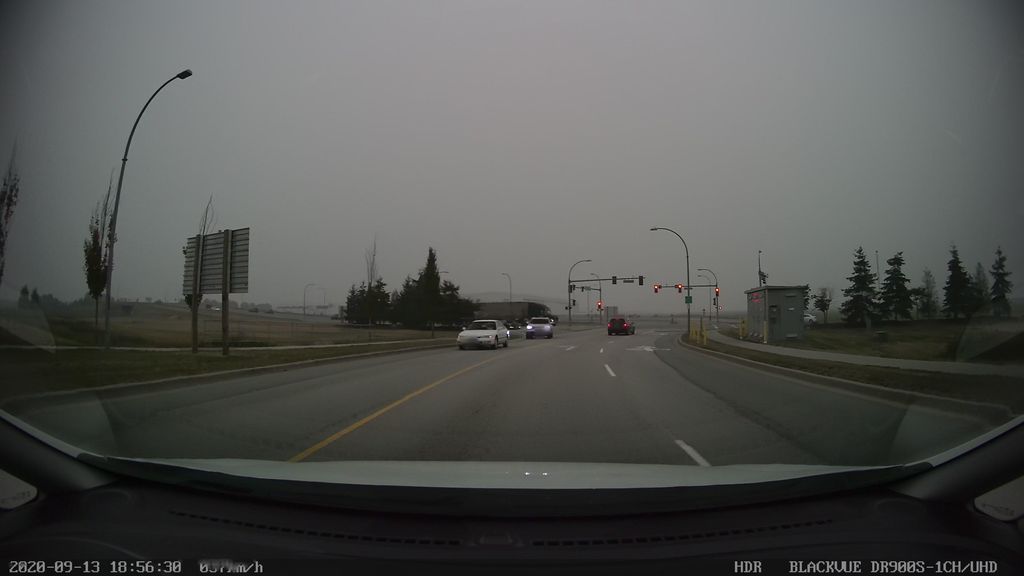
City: vancouver